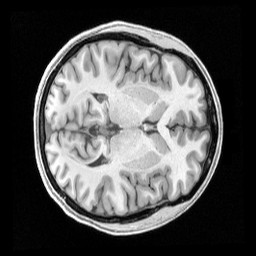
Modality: T1w
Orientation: axial
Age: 25
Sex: female
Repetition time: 2.4 s
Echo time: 0.00222 s